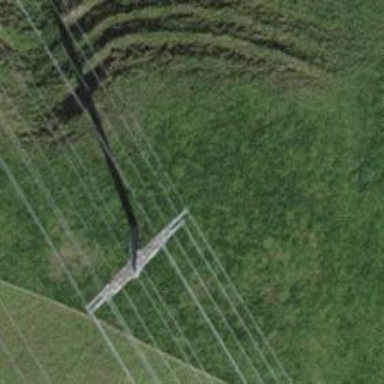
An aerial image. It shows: Power line with 10 cables.